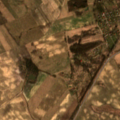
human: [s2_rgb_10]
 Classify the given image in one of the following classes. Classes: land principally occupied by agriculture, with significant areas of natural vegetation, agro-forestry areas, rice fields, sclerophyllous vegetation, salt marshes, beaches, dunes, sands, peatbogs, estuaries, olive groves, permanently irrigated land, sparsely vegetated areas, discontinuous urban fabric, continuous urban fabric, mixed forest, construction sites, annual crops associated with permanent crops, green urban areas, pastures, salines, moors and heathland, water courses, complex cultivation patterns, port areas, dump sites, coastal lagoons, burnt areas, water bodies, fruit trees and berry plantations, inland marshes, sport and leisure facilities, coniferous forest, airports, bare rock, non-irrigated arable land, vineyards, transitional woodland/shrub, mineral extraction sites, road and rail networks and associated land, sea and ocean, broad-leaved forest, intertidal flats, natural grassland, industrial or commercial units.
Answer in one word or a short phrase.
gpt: discontinuous urban fabric, non-irrigated arable land, fruit trees and berry plantations, pastures